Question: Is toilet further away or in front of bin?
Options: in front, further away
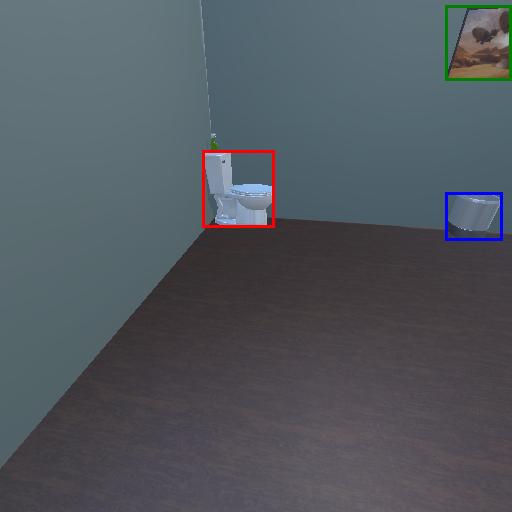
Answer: in front